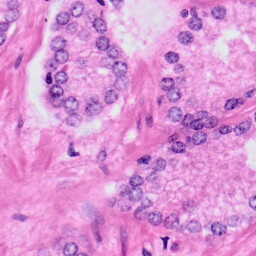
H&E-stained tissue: Prostate